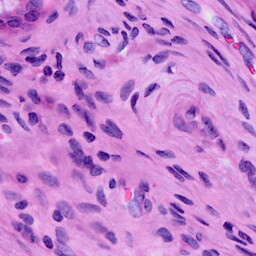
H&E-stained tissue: Cervix